Question: I have a USB videocamera that spits out 640x480 image data frames that I'd like to put in a winforms pictureBox. When I map the data onto the pictureBox using SetPixel the image looks fine, but SetPixel is crushingly slow, so I tried this instead:
'''
void CreateBitmap()
{
int width = bitmap.Width;
int height = bitmap.Height;
int n = 0;
// copy normalized data into 1D array
lock (imageDataLocker)
{
for (int i = 0; i < width; ++i)
{
for (int j = 0; j < height; ++j)
{
Color c = Colorizer.GetColor(imageData[i, j]);
rgbValues[n] = c.R;
rgbValues[n + 1] = c.G;
rgbValues[n + 2] = c.B;
n += 3;
}
}
}
// Copy image data into the bitmap
Rectangle rect = new Rectangle(0, 0, width, height);
BitmapData bitmapData = bitmap.LockBits(rect, ImageLockMode.WriteOnly, bitmap.PixelFormat);
IntPtr ptr = bitmapData.Scan0;
int bytes = rgbValues.Length;
System.Runtime.InteropServices.Marshal.Copy(rgbValues, 0, ptr, bytes);
bitmap.UnlockBits(bitmapData);
}
'''
Where rgbValues is a 1D byte array containing 3 bytes per pixel, imageData is a 2D int array supplied by the camera, and bitmap has a 24bppRgb format. I don't get any errors with this, but when I assign the bitmap to the BackgroundImage of my pictureBox there is a strange banding effect:

What am I missing here?
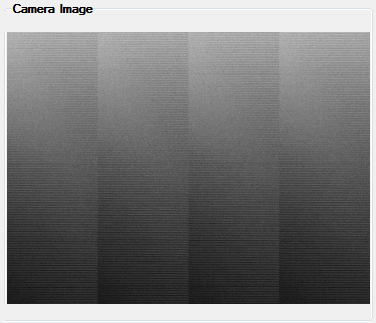
Answer: First of all, I think your outer loop should be j=0; j
I tested this with this simple pattern which makes a bitmap with the left half blue and the right half black.
'''
Bitmap bm = new Bitmap(16, 16, System.Drawing.Imaging.PixelFormat.Format24bppRgb);
BitmapData bitmapData = bm.LockBits(new Rectangle(0,0,16,16), ImageLockMode.WriteOnly, bm.PixelFormat);
IntPtr ptr = bitmapData.Scan0;
byte[] rgbValues = new byte[16 * 16 * 3];
int b = 0;
for (int y = 0; y < bm.Height; y++)
{
for (int x = 0; x < bm.Width; x++)
{
if (x < 7)
{
rgbValues[b++] = 255; // BLUE, not red!
rgbValues[b++] = 0; // g
rgbValues[b++] = 0; // r
}
else
{
rgbValues[b++] = 0; // r
rgbValues[b++] = 0; // g
rgbValues[b++] = 0; // b
}
}
}
int bytes = rgbValues.Length;
System.Runtime.InteropServices.Marshal.Copy(rgbValues, 0, ptr, bytes);
bm.UnlockBits(bitmapData);
pictureBox1.Image = bm;
}
'''
Also, note that the first byte you write should be the BLUE component, then green, then red.